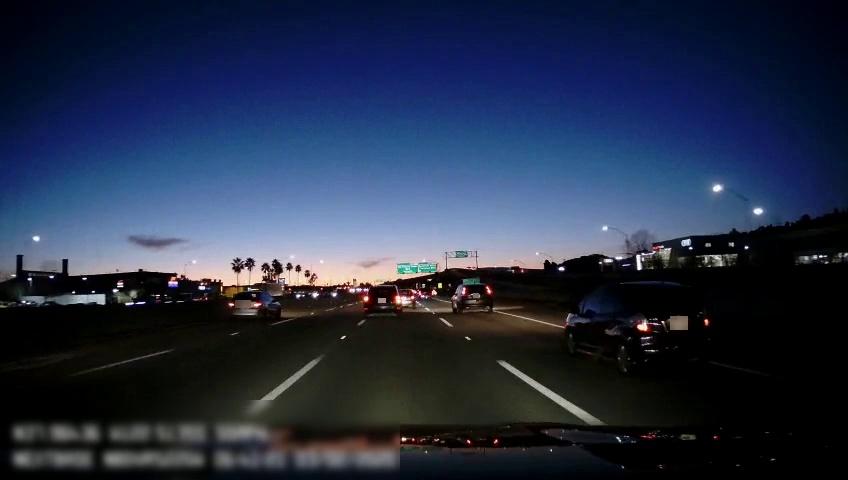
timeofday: Night
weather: Other
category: Drivable Space
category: Vehicles | SUV
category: Vehicles | SUV
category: Vehicles | SUV
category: Vehicles | Car
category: Vehicles | Car
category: Vehicles | Car
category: Lanes | Current Lane
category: Lanes | Current Lane
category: Lanes | Alternate Lane
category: Lanes | Alternate Lane
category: Traffic | Signs
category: Traffic | Signs
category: Traffic | Signs